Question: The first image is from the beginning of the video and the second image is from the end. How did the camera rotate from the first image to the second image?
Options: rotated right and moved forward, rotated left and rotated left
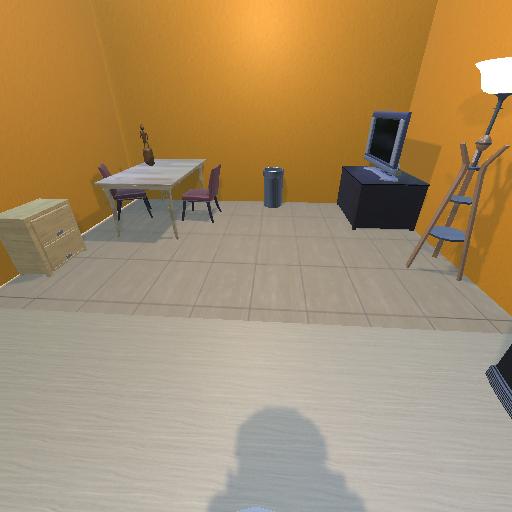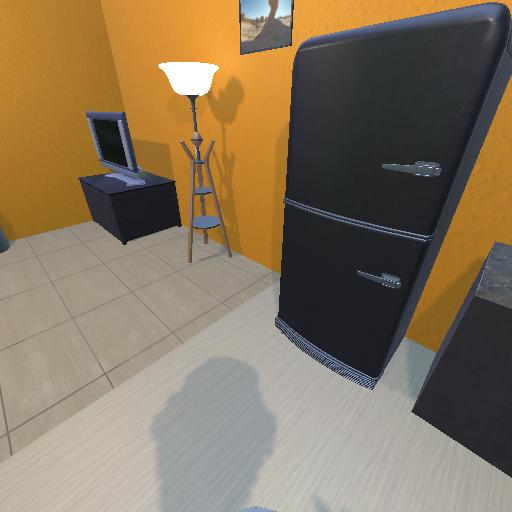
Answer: rotated right and moved forward